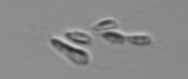
Label: Dinobryon